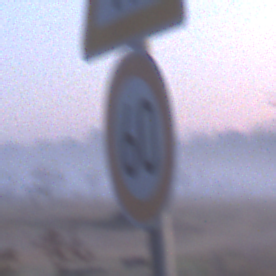
Verkehrszeichen: Geschwindigkeit60
Zusatzzeichen oben: EinseitigVerengteFahrbahnLinks
Umgebung: Outdoor, Nature
Tageszeit: SunriseSunset
Wetter: Clear
Licht: Natural
Jahreszeit: NotSpecified
Kontrast: LowContrast